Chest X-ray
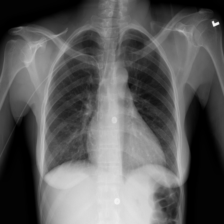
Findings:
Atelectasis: negative
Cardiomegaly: positive
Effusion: positive
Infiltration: negative
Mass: negative
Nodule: negative
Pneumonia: negative
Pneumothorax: negative
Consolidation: negative
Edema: negative
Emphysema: negative
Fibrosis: negative
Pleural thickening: negative
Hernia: negative